Question: I'm new with swift and I'm trying to get my text label to show up on my table view but it just isn't showing up. The following is my file and it does successfully build.
Tree Nest of UI:
--Main View Controller
----UI Tabel View
------Main View Controller Cell
I'm beginning to think that I'm reloading the table at the wrong place.
I appreciate your help in advance!
When I remove the self.mainTableView.reloadData(), no cells will show up.
At this moment, I'm still able to click on the cells and they do respond back with the following debugger lines:
'You selected Number 0 You selected Number 1 You selected Number 2'

MainViewController.swift
'''
import Foundation
import Locksmith
import UIKit
import Alamofire
import SwiftyJSON
import Alamofire
import JWTDecode
class MainViewController: UIViewController, UITableViewDelegate, UITableViewDataSource {
var userFeed = [UserFeedRow]()
@IBOutlet weak var mainTableView: UITableView!
override func viewDidLoad() {
mainTableView.registerClass(MainViewTableViewCell.self, forCellReuseIdentifier: "mainTableViewCell")
mainTableView.delegate = self
mainTableView.dataSource = self
mainTableView.separatorStyle = UITableViewCellSeparatorStyle.None
}
func tableView(tableView: UITableView, numberOfRowsInSection section: Int) -> Int {
return self.userFeed.count
}
func tableView(tableView: UITableView, didSelectRowAtIndexPath indexPath: NSIndexPath) {
println("You selected Number \(indexPath.row)")
}
func numberOfSectionsInTableView(tableView: UITableView) -> Int {
return 1
}
func tableView(tableView: UITableView, cellForRowAtIndexPath indexPath: NSIndexPath) ->
UITableViewCell {
println("celler \(indexPath.row)")
var cell:MainViewTableViewCell = self.mainTableView.dequeueReusableCellWithIdentifier("mainTableViewCell", forIndexPath:indexPath) as MainViewTableViewCell
let feedRow = userFeed[indexPath.row]
println(feedRow.title)
cell.mainTableViewCellTitle?.text = feedRow.title
return cell
}
override func viewDidAppear(animated: Bool) {
// Alamofire GET user/user_feed
// Display user feed in tableview inside of uiviewcontroller
loadUserFeed()
}
func loadUserFeed(){
println("loadUserFeed")
let api = API()
api.getUserFeed(){
responseObject, error in
var json = JSON(responseObject!)
if error == nil{
// get feed
var responseFeed = json["feed"]
//println(json)
for (index: String, subJson: JSON) in responseFeed {
var aTitle = subJson["title"].stringValue
println(aTitle)
// save object to array here
var row = UserFeedRow(title: aTitle)
self.userFeed.append(row) // Appending userfeed
}
self.mainTableView.reloadData()
}
}
}
}
'''
Custom TableView Cell
'''
import Foundation
import UIKit
class MainViewTableViewCell: UITableViewCell{
@IBOutlet weak var mainTableViewCellBackgroundImage: UIImageView!
@IBOutlet weak var mainTableViewCellTitle: UILabel!
override func awakeFromNib() {
super.awakeFromNib()
}
override func setSelected(selected: Bool, animated: Bool) {
super.setSelected(selected, animated: animated)
}
}
'''
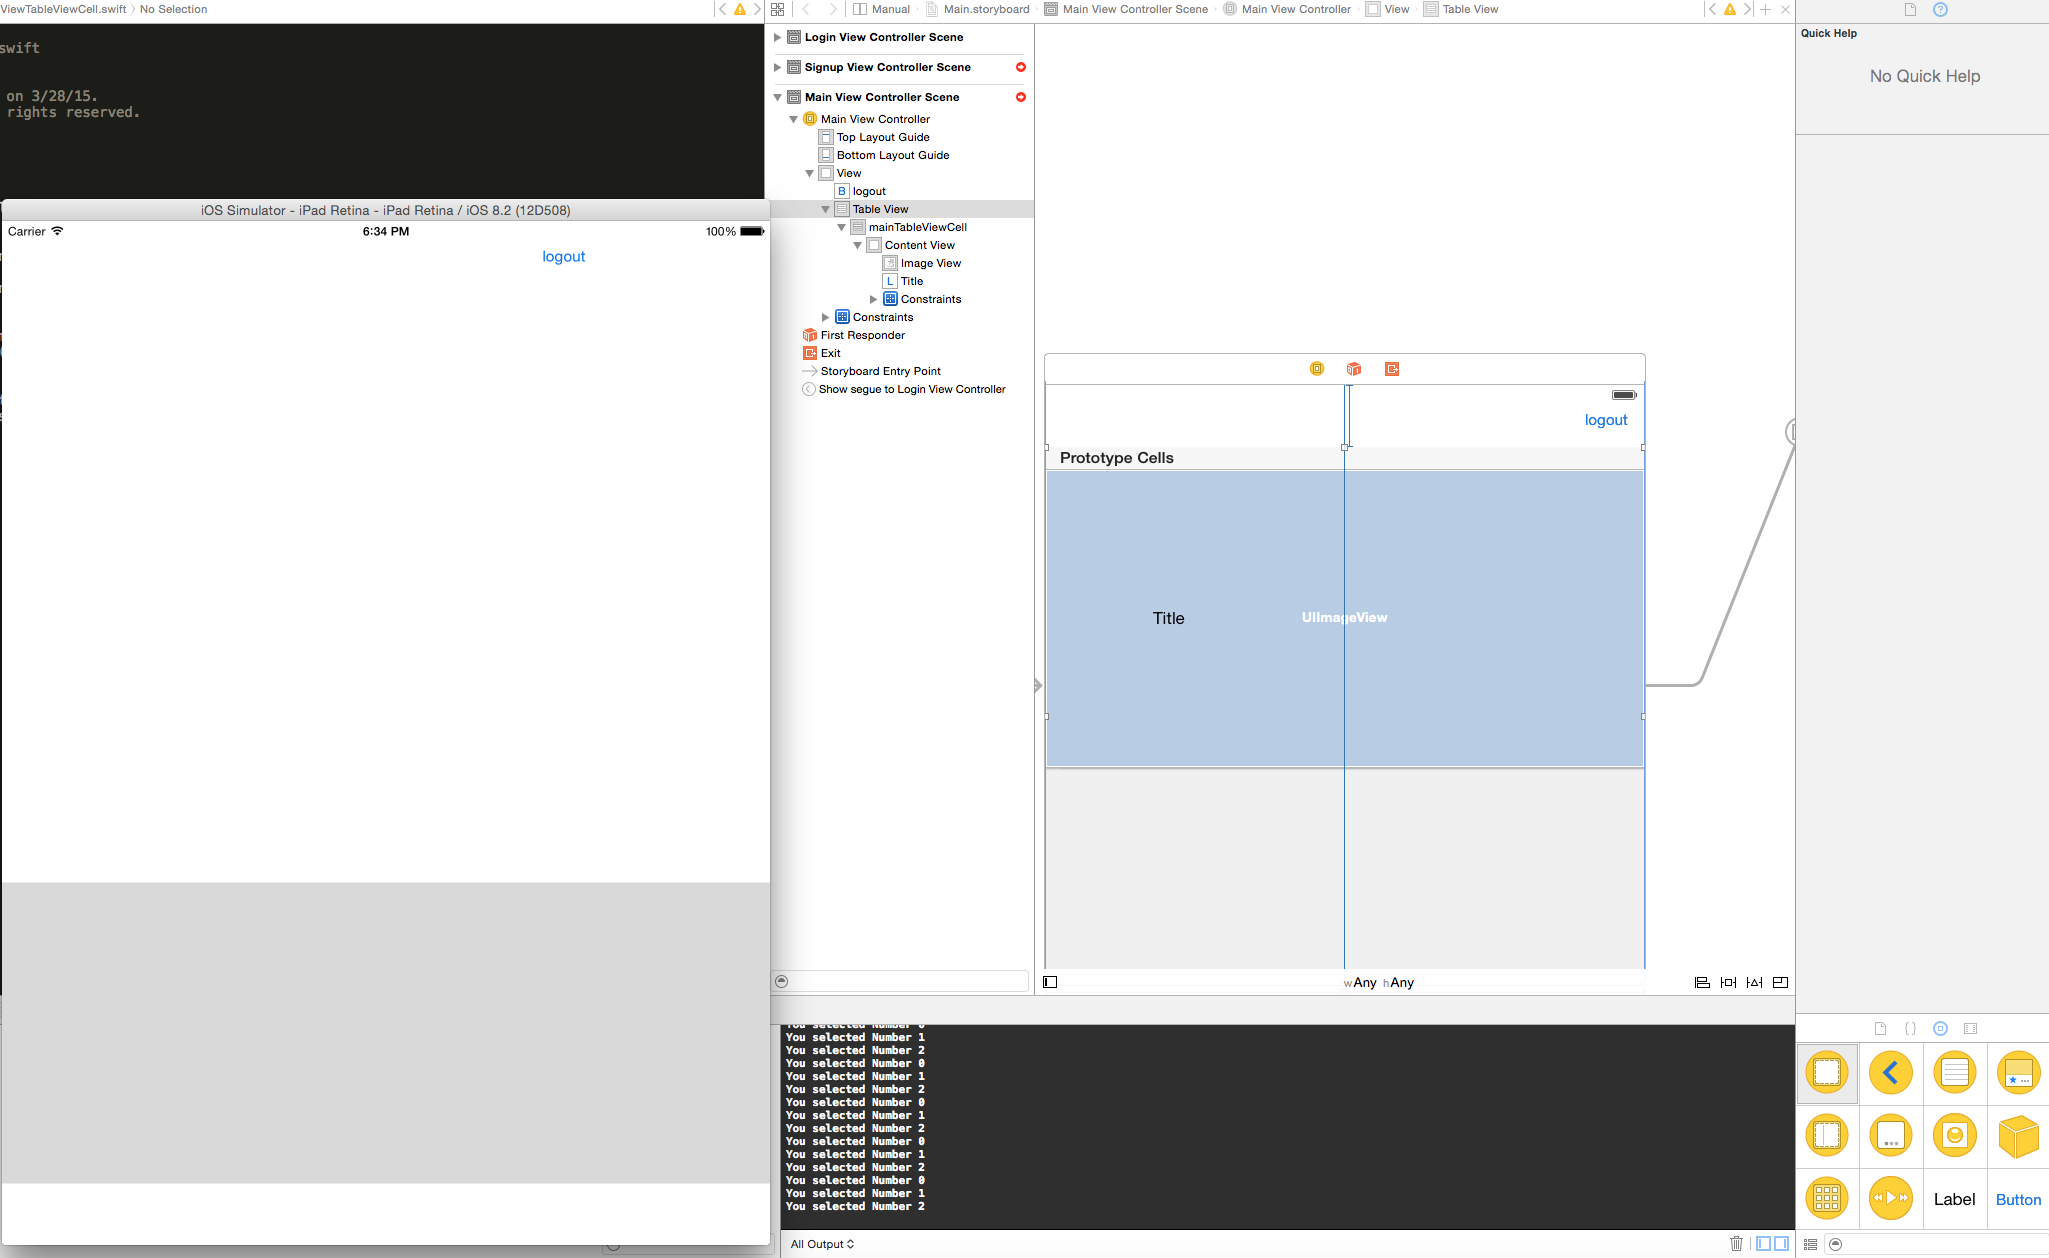
Answer: I'll convert my comment into an answer and append an explanation.
There are basically two ways of dealing with custom 'UITableViewCell's: one is to create them through the storyboard (prototype cells), as you've done, and (usually) assign them to custom class; the other is to create them separately (with a custom class, or with a custom NIB file, or with a custom class + NIB file).
Creating the cells in the storyboard does the 'registerClass:forCellReuseIdentifier:' dance in the background. When you call this method in your code, it severs the connection between the storyboard cell and your custom class which was already made, and instead just creates the cell from your custom class, which in this case contains no view information, and renders empty.
An additional word of advice: if you think you might need a particular cell in more place then one in your app, it would probably be better to create it with the NIB + class method, and call 'registerNIB:forCellReuseIdentifier:' where you want to use it. With this, instead of copy-pasting the cell in whichever storyboard view you need (and then have to change all of them individually if a change is needed), you have a single view/NIB to maintain throughout the whole app.